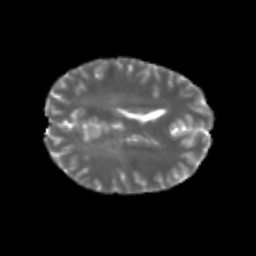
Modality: T2w
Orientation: axial
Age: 20
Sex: male
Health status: healthy
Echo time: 0.074 s